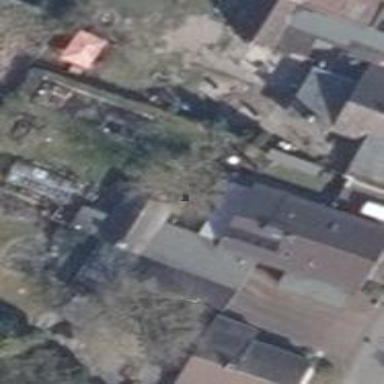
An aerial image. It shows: Gabled building with brown roof.